Question: Is there any way to change the appearance of in TinyMCE? I mean changing the popup buttons, title and so on? Popup style seems to be the same for every plugin:

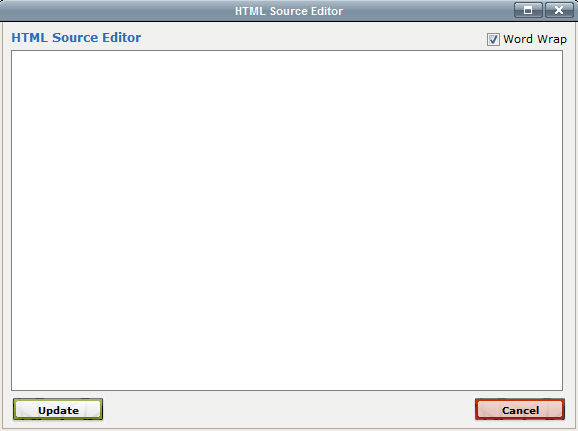
Answer: Check the plugin folder.
'''
tiny_mce\plugins\PLUGIN_FOLDER
'''
There is a HTML file and all CSS and JS (if any) used by the plugin. Editing this you are editing the popup.